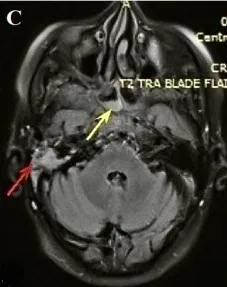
Sphenoidal sinusitis, and right otitis media.
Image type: radiology (mri)